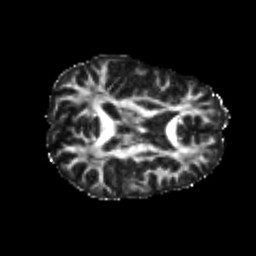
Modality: FA
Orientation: axial
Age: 21
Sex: male
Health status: healthy
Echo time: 0.074 s